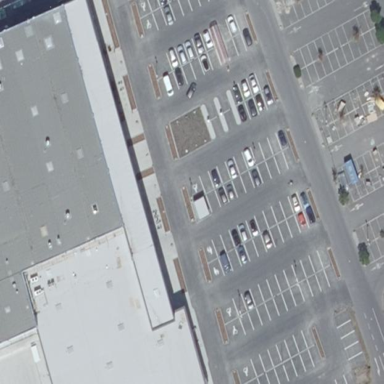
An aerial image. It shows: Parking area with surface.